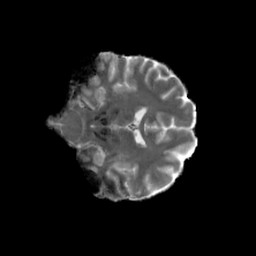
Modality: MD
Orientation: coronal
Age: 27
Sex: female
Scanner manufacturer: siemens
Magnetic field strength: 6.98 T
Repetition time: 7.08 s
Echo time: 0.0756 s